Question: I have a Menu that contains a TreePanel. The users need to be able to interact with a the TreePanel's nodes using a context menu. I'm showing the context menu from a function attached to the TreePanel's 'contextmenu' event.
This works except:
1. Without allowOtherMenus: true, showing the context menu causes the main menu, and therefore the TreePanel, to disappear ;
2. With allowOtherMenus: true on either menu, the context menu doesn't disappear when the users clicks a blank area of the TreePanel.
I'm looking for a way to have the context menu to work as if the TreePanel were not an item within a menu.

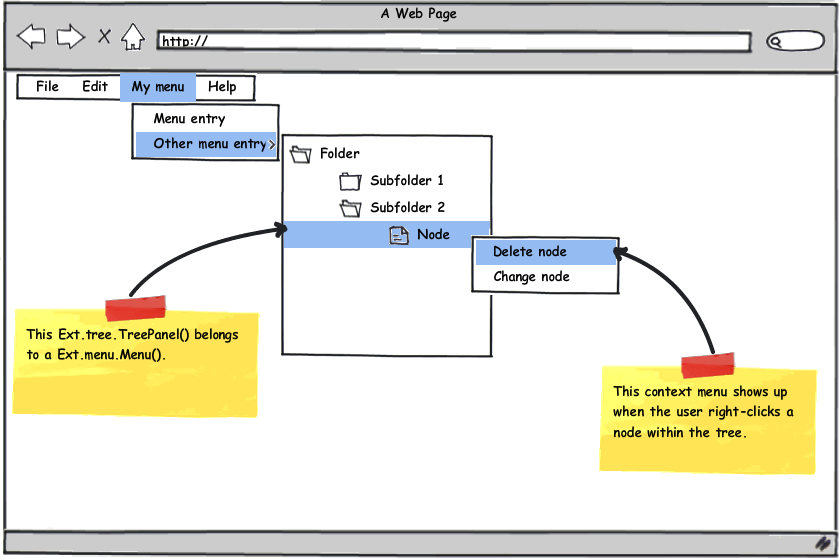
Answer: I found this that seems to work on FF3/IE8/Chrome, although it could have side effects that have not shown up yet.
'''
var hide_context_menu = function () { context_menu.hide() };
var context_menu = new Ext.menu.Menu({
allowOtherMenus: true,
items: [...],
listeners: {
show: function () {
Ext.getDoc().on('mouseup', hide_context_menu);
},
hide: function () {
Ext.getDoc().un('mouseup', hide_context_menu);
}
}
});
'''
'allowOtherMenus: true' prevents the hiding of the main menu by the MenuMgr when the context menu pops up. Hiding the handler to the mouseup event allows for click events to be processed.